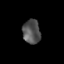
Tissue: skin
Cell type: Fibroblasts
Senescence score: 0.6813
Nuclear area (px): 423
Mean DAPI intensity: 82.189